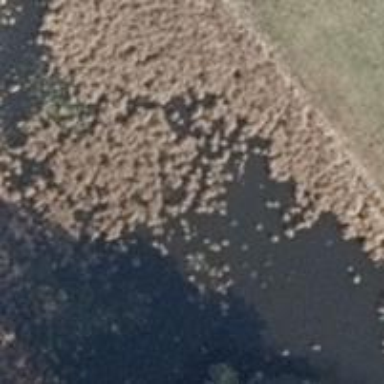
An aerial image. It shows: Marsh wetland.